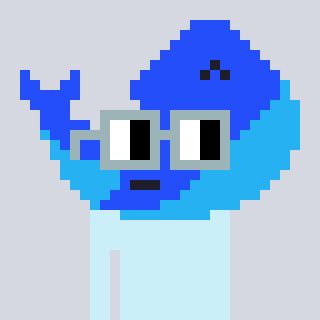
a pixel art character with square dark gray glasses, a whale-shaped head and a magenta-colored body on a cool background